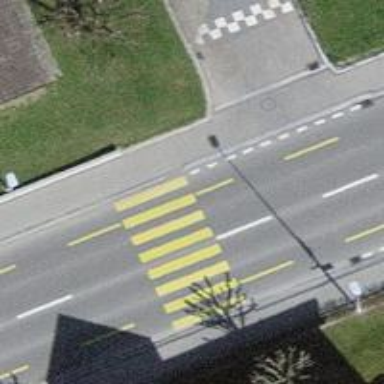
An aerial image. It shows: Footway with zebra crossing.